如图, 点 \(D\) 是 \(\triangle ABC\) 的重心, 连接 \(BD\), 如果 \(\overrightarrow{BA} = \vec{a}\), \(\overrightarrow{BC} = \vec{b}\), 那么 \(\overrightarrow{BD} = \underline{\quad\quad}\).

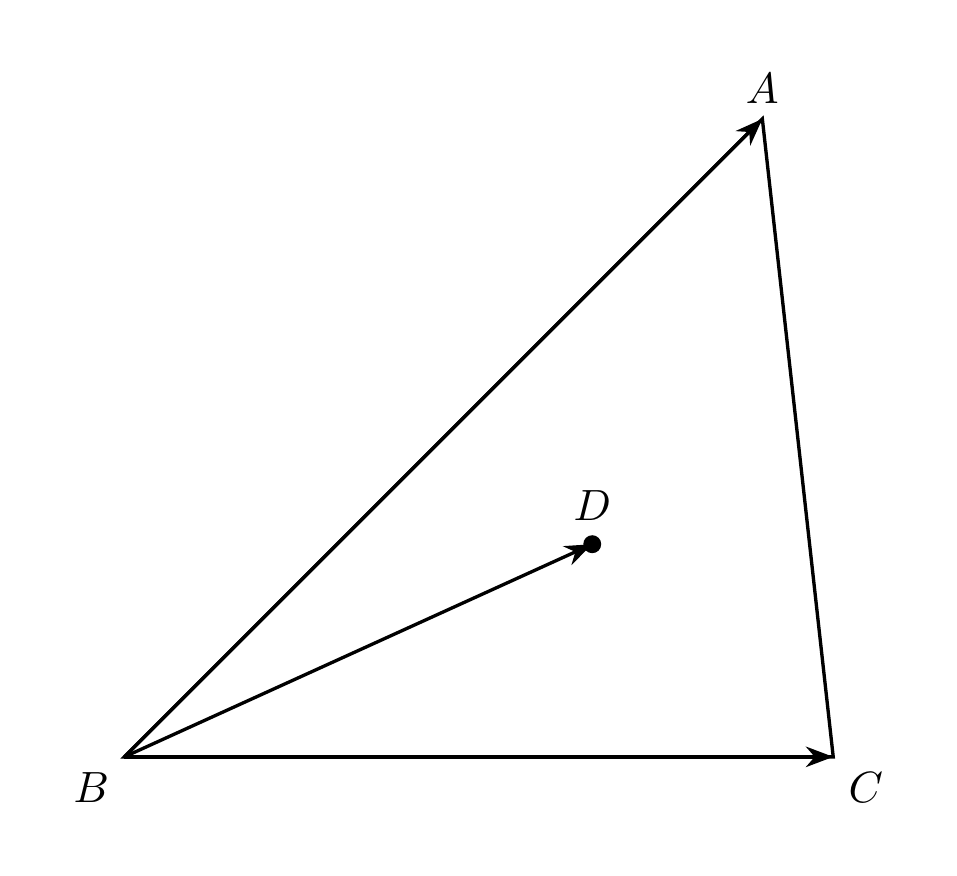
【解答】

\noindent \textbf{【答案】} $\frac{1}{3}\vec{a} + \frac{1}{3}\vec{b}$

\noindent \textbf{【分析】} 本题考查了平面向量与三角形重心的知识，掌握三角形法则与三角形重心的性质是解题的关键。延长 $BD$ 交 $AC$ 于点 $E$，由 $\overrightarrow{BA} = \vec{a}$，$\overrightarrow{BC} = \vec{b}$，根据三角形法则，即可求得 $\overrightarrow{CA} = \overrightarrow{BA} - \overrightarrow{BC} = \vec{a} - \vec{b}$，再由点 $D$ 是 $\triangle ABC$ 的重心，根据重心的性质，即可求出结果。

\noindent \textbf{【详解】} 解：延长 $BD$ 交 $AC$ 于点 $E$，

\noindent $\therefore \overrightarrow{CA} = \overrightarrow{BA} - \overrightarrow{BC} = \vec{a} - \vec{b}$，

\noindent $\because$ 点 $D$ 是 $\triangle ABC$ 的重心，

\noindent $\therefore BE$ 是 $\triangle ABC$ 的中线，

\noindent $\therefore \overrightarrow{CE} = \frac{1}{2}\overrightarrow{CA} = \frac{1}{2}(\vec{a} - \vec{b})$，

\noindent $\therefore \overrightarrow{BE} = \overrightarrow{BC} + \overrightarrow{CE} = \vec{b} + \frac{1}{2}(\vec{a} - \vec{b}) = \frac{1}{2}(\vec{a} + \vec{b})$，

\noindent $\because$ 点 $D$ 是 $\triangle ABC$ 的重心，

\noindent $\therefore \overrightarrow{BD} = \frac{2}{3} \times \overrightarrow{BE} = \frac{2}{3} \times \frac{1}{2}(\vec{a} + \vec{b}) = \frac{1}{3}\vec{a} + \frac{1}{3}\vec{b}$，

\noindent 故答案为：$\frac{1}{3}\vec{a} + \frac{1}{3}\vec{b}$。